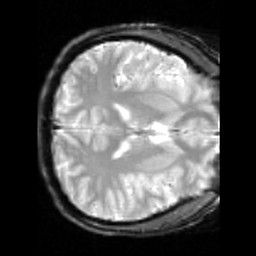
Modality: inplaneT2
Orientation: axial
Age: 30
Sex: male